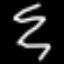
Label: squiggle